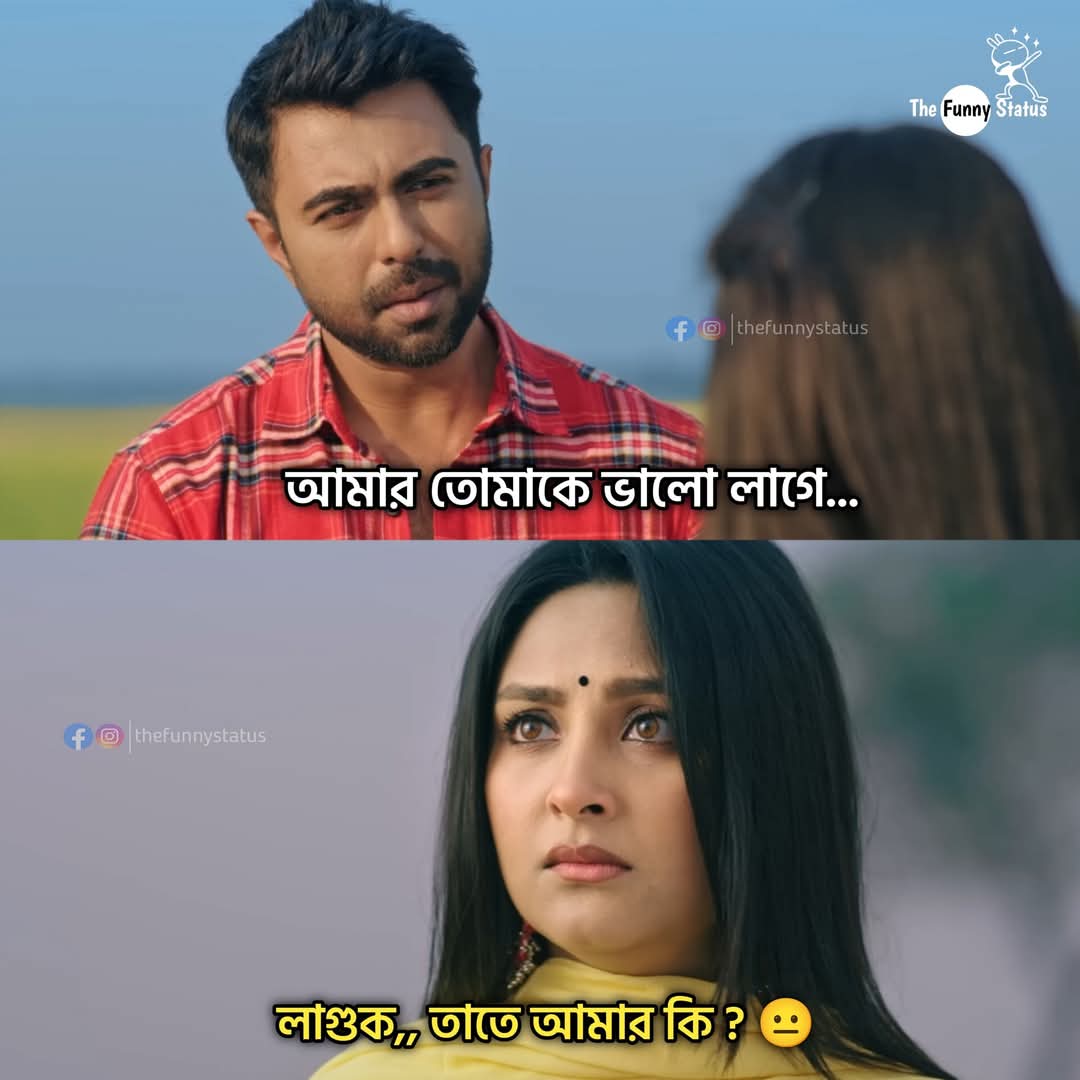
Text: আমার তোমাকে ভালো লাগে...
লাগুক,, তাতে আমার কি?
Label: Hate
Hate category: Personal Offence
Targeted group: Individual